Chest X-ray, PA view. Patient: 81 years old, sex M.
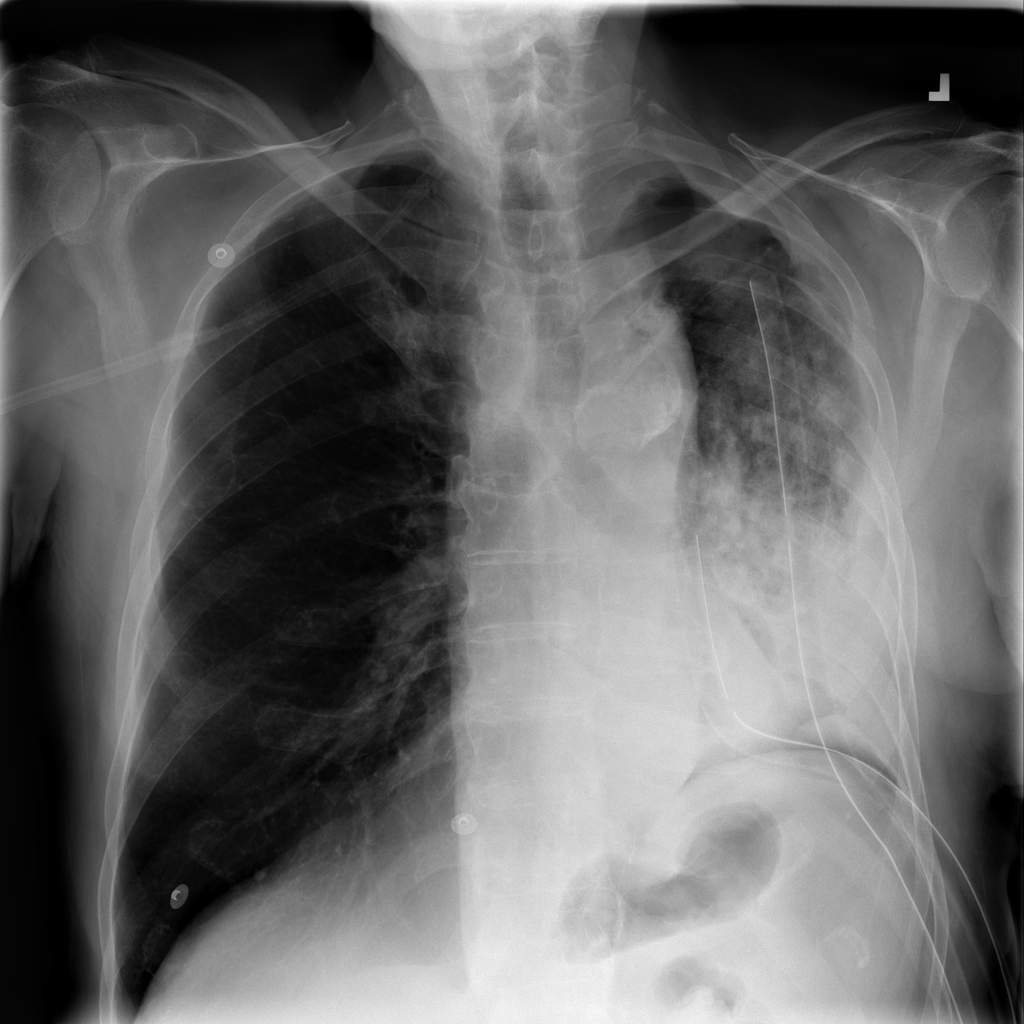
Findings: Atelectasis, Infiltration, Pneumothorax